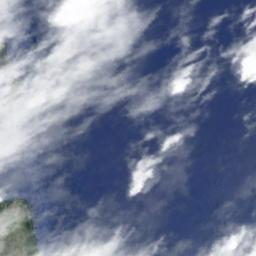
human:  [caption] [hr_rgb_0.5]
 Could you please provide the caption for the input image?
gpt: The white cloud is above blue sea .

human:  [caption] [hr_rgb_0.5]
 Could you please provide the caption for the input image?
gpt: A thin cloud floats on the sea .

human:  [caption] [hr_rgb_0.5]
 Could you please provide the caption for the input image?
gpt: The stratus clouds are located above the surface of the sea .

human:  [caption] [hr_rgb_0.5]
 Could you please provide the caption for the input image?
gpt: White clouds on blue sea .

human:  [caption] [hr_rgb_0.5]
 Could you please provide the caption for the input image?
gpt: A few pieces of white clouds above a blue sea .